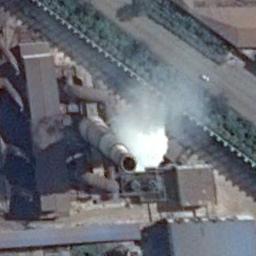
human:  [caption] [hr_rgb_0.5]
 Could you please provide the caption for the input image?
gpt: The thermal power station is next to some trees with white mist above .

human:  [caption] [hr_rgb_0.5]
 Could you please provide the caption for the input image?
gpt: A car is on the road next to the thermal power station .

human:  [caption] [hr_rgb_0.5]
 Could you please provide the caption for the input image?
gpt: The thermal power station in this industrial park is emitting smoke .

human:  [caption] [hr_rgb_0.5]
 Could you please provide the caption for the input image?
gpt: In the thermal power plant there are plants and machinery, and a tall chimney is emitting smoke .

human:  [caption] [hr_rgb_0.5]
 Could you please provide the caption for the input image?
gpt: There are some buildings and a chimney on the thermal power station .